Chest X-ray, PA view. Patient: 49 years old, sex F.
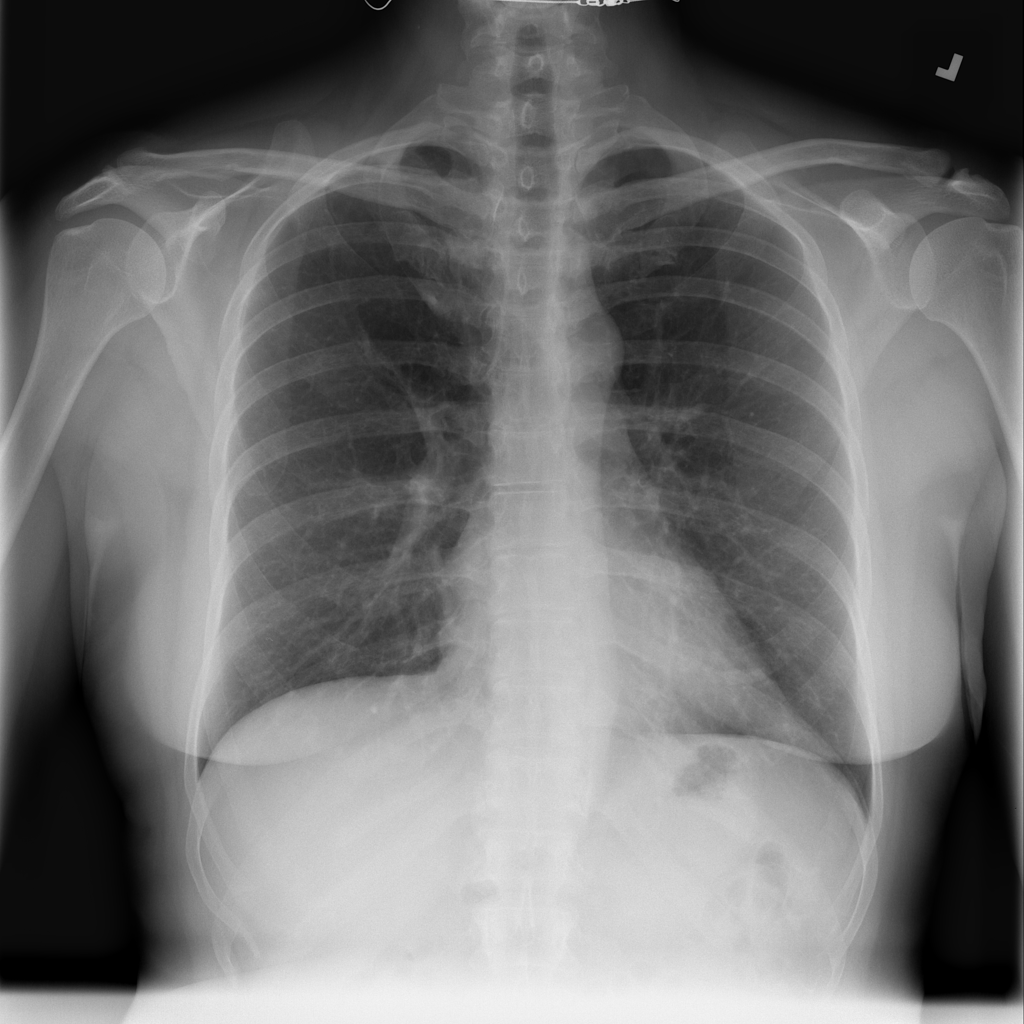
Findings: No Finding